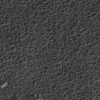
Atmospheric dust classification: not_dusty